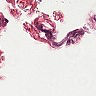
Metastatic tissue present: no